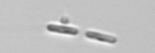
Label: Skeletonema